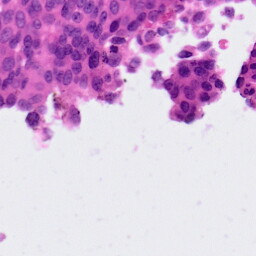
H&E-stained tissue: Ovarian